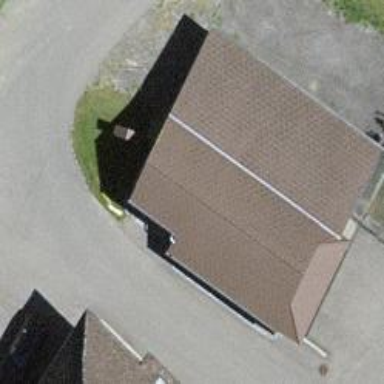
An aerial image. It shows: Barn.